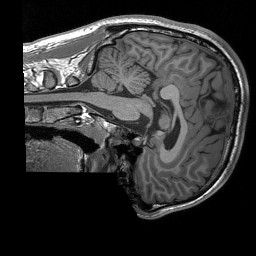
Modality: T1w
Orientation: sagittal
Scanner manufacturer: siemens
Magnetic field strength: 3 T
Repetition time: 1.76 s
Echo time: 0.0022 s